Question: I wanted to reset my elasticsearch indices and hence run the command
'''
curl -XDELETE 'http://localhost:9200/_all'
'''
Hence the 'dashboard' index also got deleted and as a result I am getting an empty dashboard

'Via' was the saved dashboard name. It was the default home too. How do I get kibana back to working state?
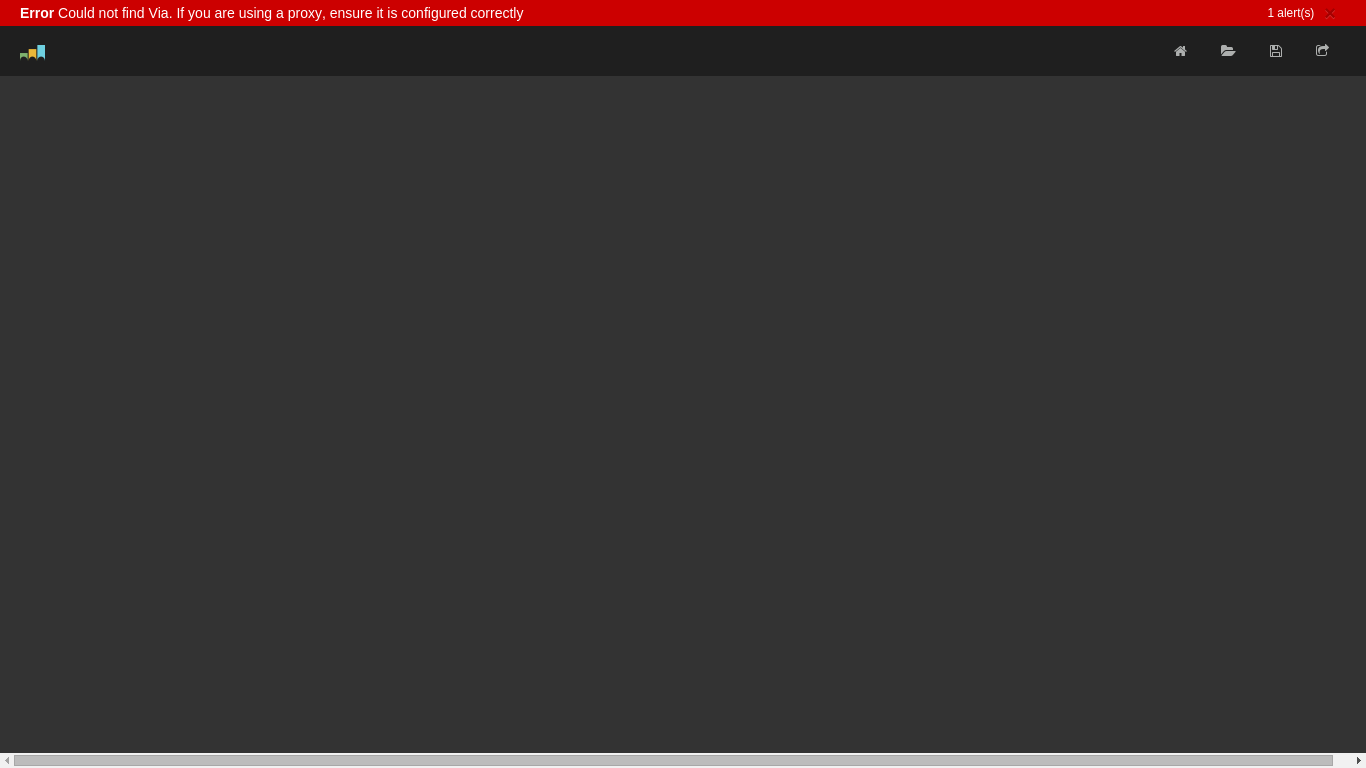
Answer: Sadly the saved Dashboard is gone if you deleted all of the indexes. If you access the default Kibana page you can create it again and/or restore it assuming you have it backed up.
IE. 'http://yourip/#/dashboard/file/default.json'